Question: I'm making an dashboard to show a resume of the items that my system is bringing from the database. I'm using MEAN.
I want to know, how to read the length of an array of objects to pass the number as parameter to the chart.
I have the objects like this in my angular layer:

My angular controller is like this:
'''
$scope.projects = Projects.query();
$scope.users = Users.query();
$scope.tasks = Tasks.query();
$scope.numberOfTasks = $scope.users.length;
'''
And the '.length' not works for me! Always returns '2'. I tried to see the keys of my object using 'console.log(Object.keys($scope.tasks));', and returned '["$promise", "$resolved"]'
Someone can help?
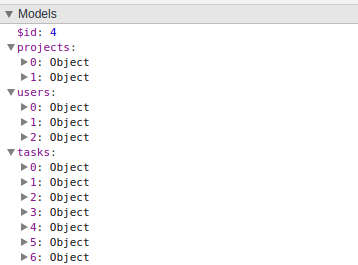
Answer: Since your 'query()' is an AJAX call, you will need to handle this call and in the success promise or callback you can get the length as follows -
'''
Projects.query().then(function(res){
var projectLength = res.length;
$scope.numberOfTasks = projectLength;
}, function(err){// handle error here });
'''
You can do the same for other 'query()' functions as well.